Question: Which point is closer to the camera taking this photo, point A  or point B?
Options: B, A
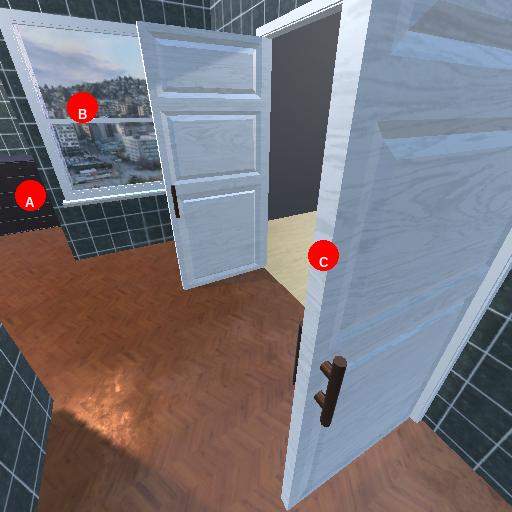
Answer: B